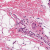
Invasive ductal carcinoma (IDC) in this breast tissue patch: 0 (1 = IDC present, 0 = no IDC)